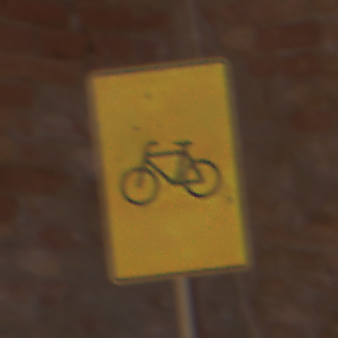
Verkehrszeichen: RadverkehrOhnePfeilsymbol
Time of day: MorningAfternoon
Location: Outdoor (Urban)
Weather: Clear
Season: NotSpecified
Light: Natural